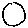
Label: circle